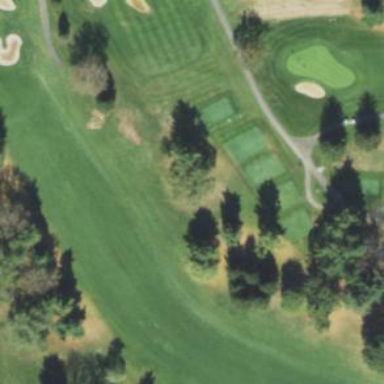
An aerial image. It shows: Grassy area designated as golf fairway.